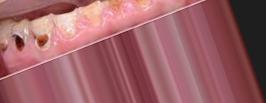
Condition: Caries